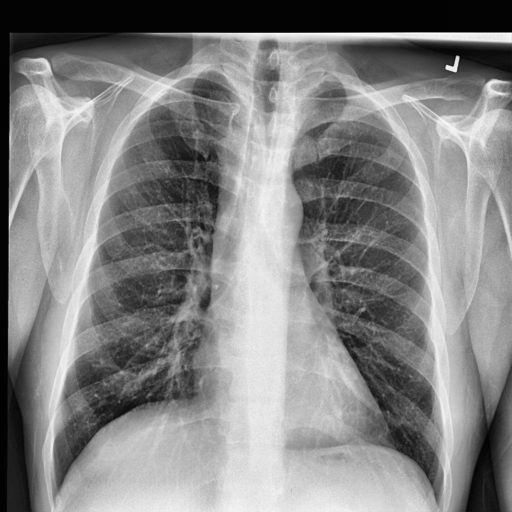
Finding: NORMAL